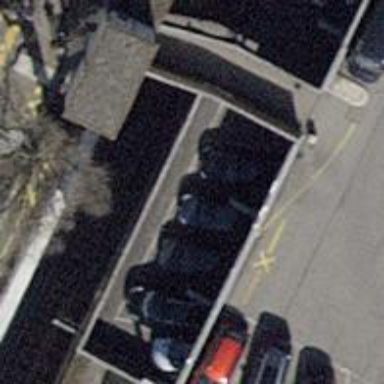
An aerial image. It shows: Surveillance system is in place.